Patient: sex M, age 65
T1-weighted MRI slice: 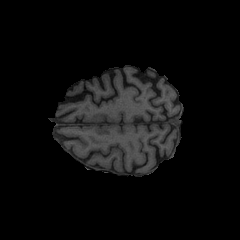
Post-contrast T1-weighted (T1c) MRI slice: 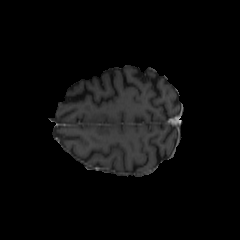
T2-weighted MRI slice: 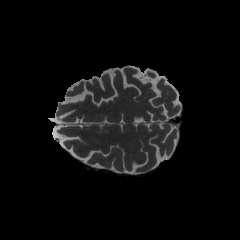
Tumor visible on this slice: no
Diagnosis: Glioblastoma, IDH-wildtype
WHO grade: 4